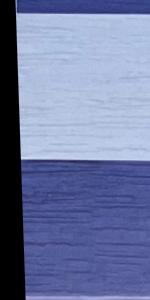
Label: Empty